Field crop: maize
Growth stage: 1
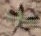
Species: atriplex